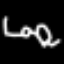
Label: pants